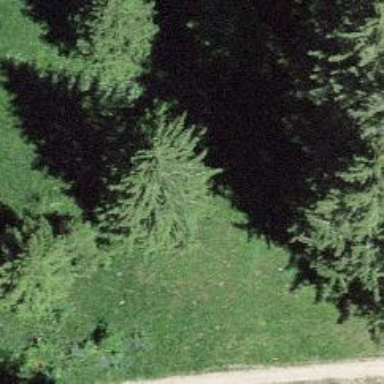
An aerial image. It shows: Single tag "natural: tree."